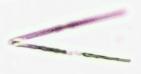
Label: Thalassionema